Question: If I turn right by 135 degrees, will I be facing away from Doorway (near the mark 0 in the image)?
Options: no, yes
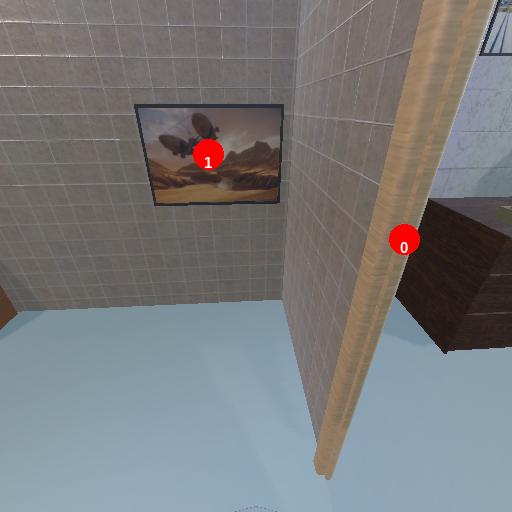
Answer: no